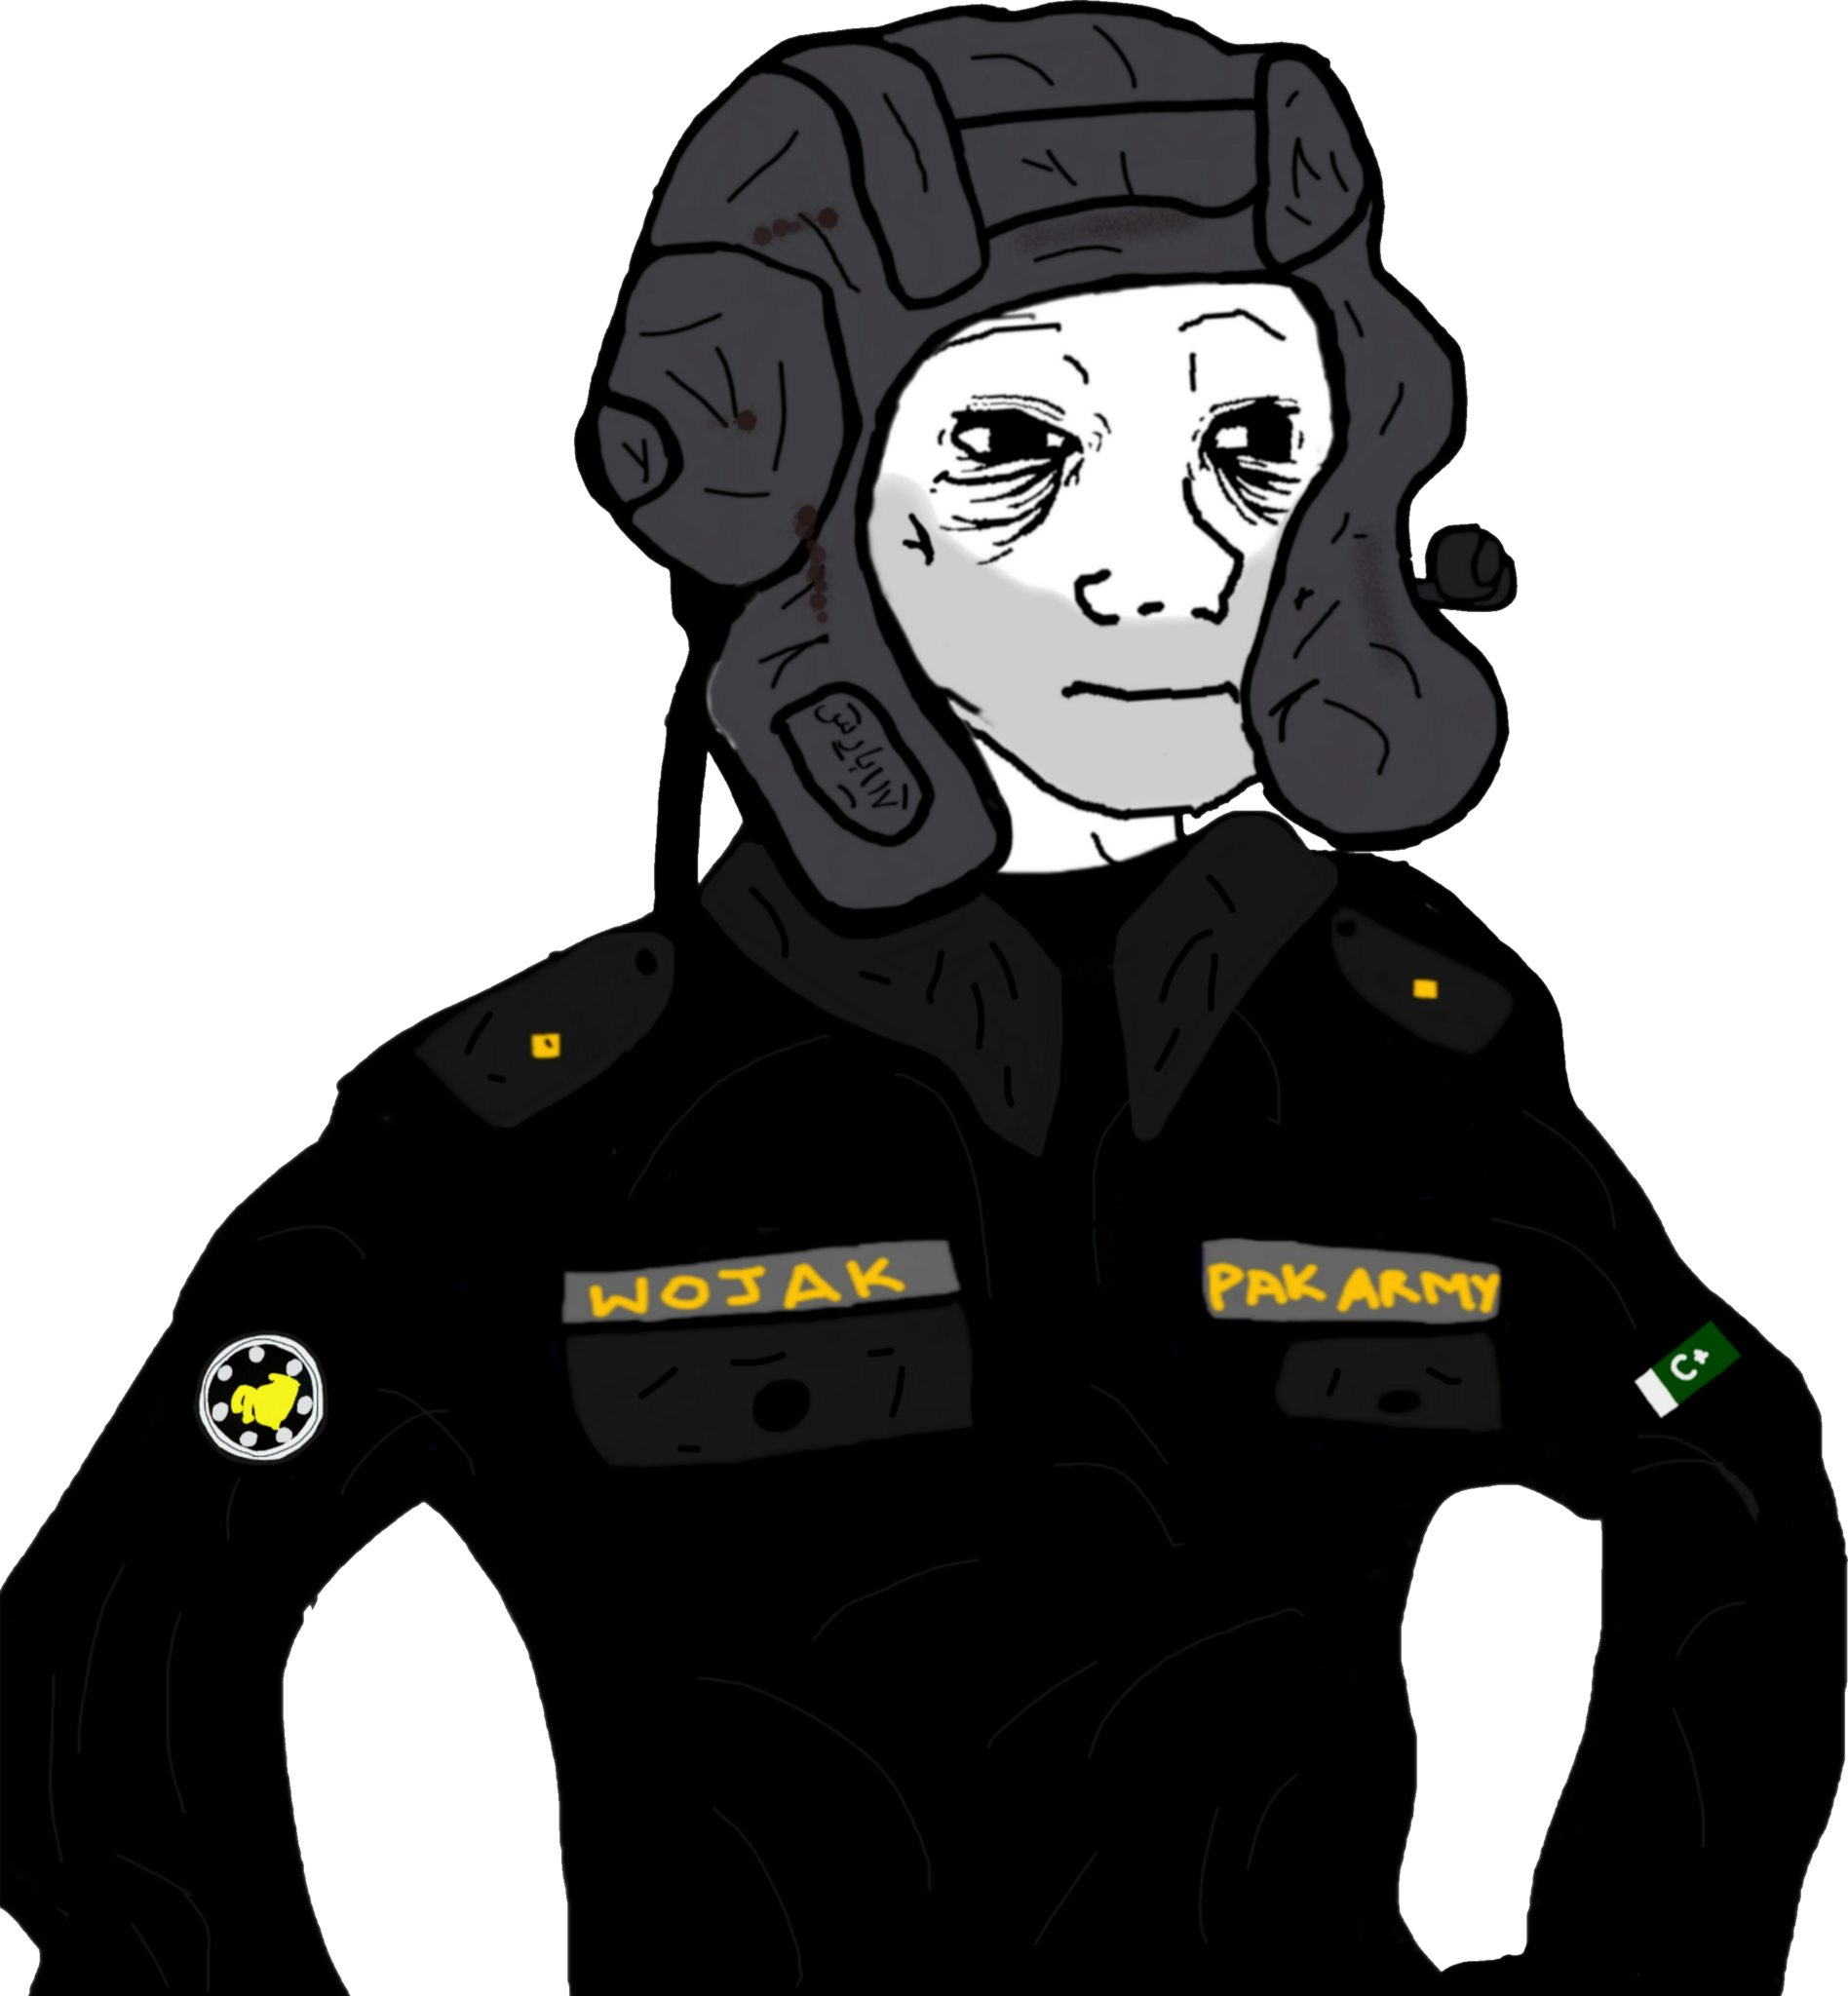
Label: 5_Doomer